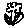
Label: flower